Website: lowes
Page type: review-order
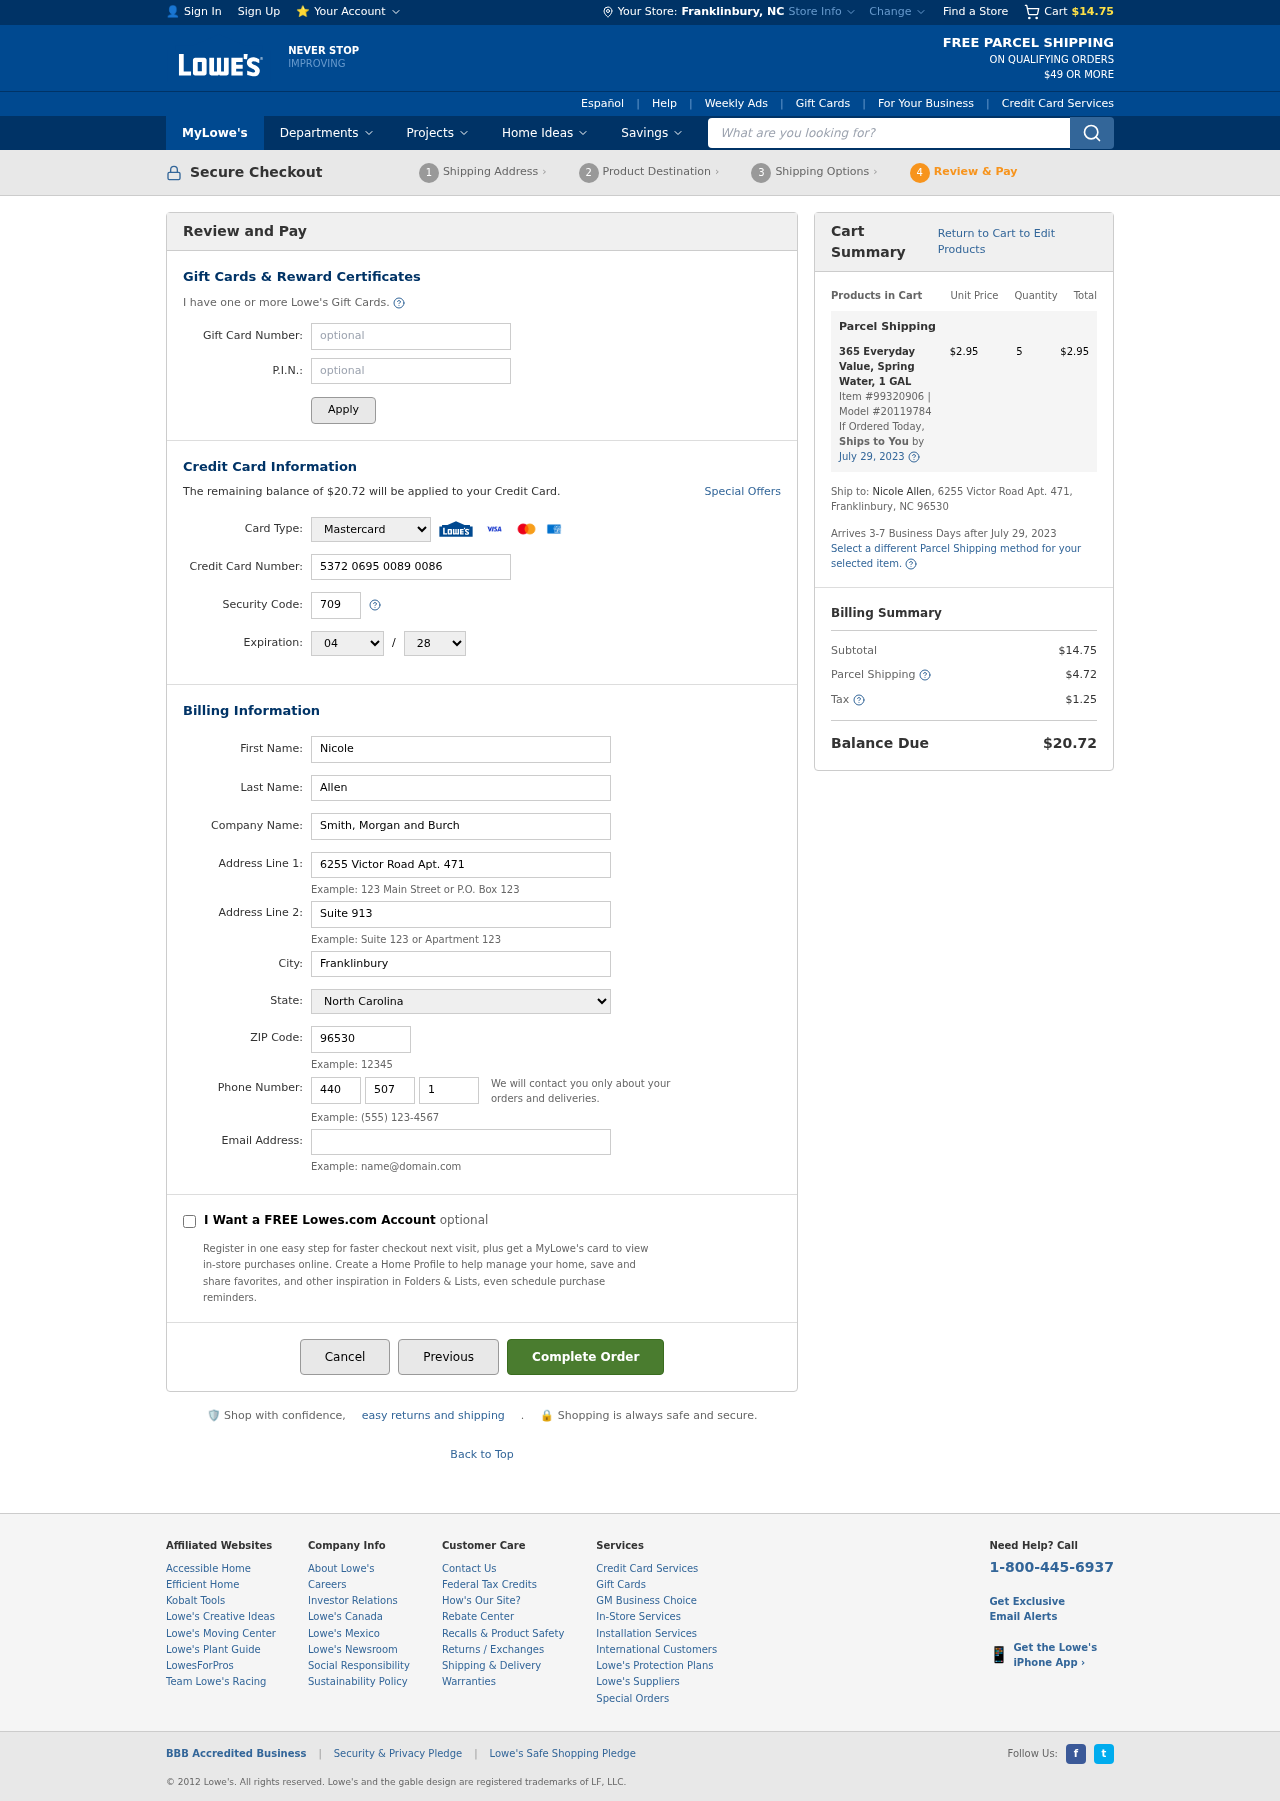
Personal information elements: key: PII_CARD_CVV
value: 709
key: PII_CARD_EXPIRY_MONTH
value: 04
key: PII_CARD_EXPIRY_YEAR
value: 28
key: PII_CARD_NUMBER
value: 5372 0695 0089 0086
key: PII_CARD_TYPE
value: Mastercard
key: PII_CITY
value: Franklinbury
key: PII_CITY_STATE
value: Franklinbury, NC
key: PII_COMPANY
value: Smith, Morgan and Burch
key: PII_EMAIL
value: nallen@yahoo.com
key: PII_FIRSTNAME
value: Nicole
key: PII_LASTNAME
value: Allen
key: PII_PHONE_AREA
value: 440
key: PII_PHONE_PREFIX
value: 507
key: PII_PHONE_SUFFIX
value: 1498
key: PII_POSTCODE
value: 96530
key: PII_STATE
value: North Carolina
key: PII_STREET
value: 6255 Victor Road Apt. 471
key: PII_STREET2
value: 6255 Victor Road Apt. 471
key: PII_STREET2
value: Suite 913
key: PII_FULLNAME2
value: Nicole Allen
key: PII_CITY_STATE_ZIP2
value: Franklinbury, NC 96530
Product elements: key: PRODUCT1_NAME
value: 365 Everyday Value, Spring Water, 1 GAL
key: PRODUCT1_PRICE
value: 2.95
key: PRODUCT1_QUANTITY
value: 5
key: PRODUCT1_ITEM_NUMBER
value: Item #99320906
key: PRODUCT1_MODEL_NUMBER
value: Model #20119784
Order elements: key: ORDER_SUBTOTAL
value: $14.75
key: ORDER_BALANCE_DUE
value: $20.72
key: ORDER_SHIPPING_DATE
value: July 29, 2023
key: ORDER_ITEM_TOTAL
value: $2.95
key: ORDER_SHIPPING_DATE2
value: July 29, 2023
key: ORDER_SHIPPING_COST
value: $4.72
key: ORDER_TAX
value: $1.25
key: ORDER_TOTAL
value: $20.72
Search elements: key: HEADER_SEARCH
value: What are you looking for?